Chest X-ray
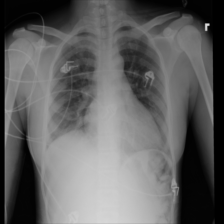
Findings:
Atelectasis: negative
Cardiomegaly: negative
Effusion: negative
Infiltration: negative
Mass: negative
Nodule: negative
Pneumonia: negative
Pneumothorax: negative
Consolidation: negative
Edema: negative
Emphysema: negative
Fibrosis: negative
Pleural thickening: negative
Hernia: negative